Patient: sex F, age 33
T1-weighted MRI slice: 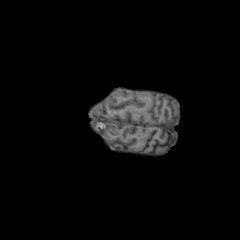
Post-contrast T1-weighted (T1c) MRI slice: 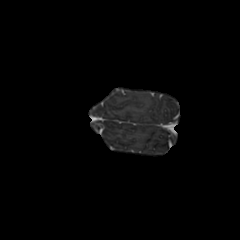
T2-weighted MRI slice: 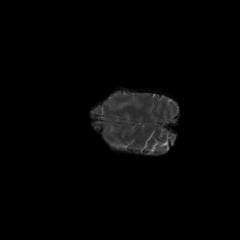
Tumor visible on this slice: no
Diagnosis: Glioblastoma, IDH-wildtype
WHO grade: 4